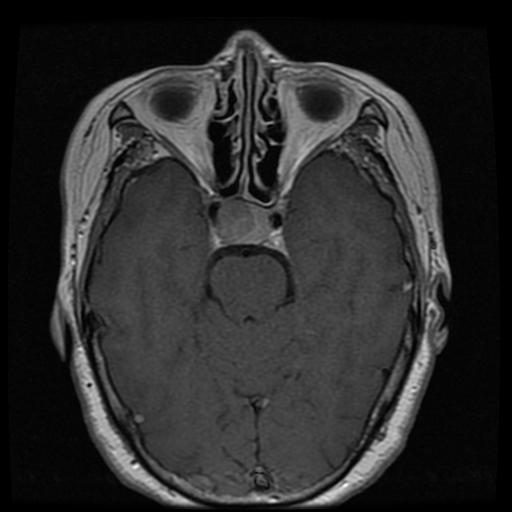
Label: pituitary